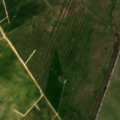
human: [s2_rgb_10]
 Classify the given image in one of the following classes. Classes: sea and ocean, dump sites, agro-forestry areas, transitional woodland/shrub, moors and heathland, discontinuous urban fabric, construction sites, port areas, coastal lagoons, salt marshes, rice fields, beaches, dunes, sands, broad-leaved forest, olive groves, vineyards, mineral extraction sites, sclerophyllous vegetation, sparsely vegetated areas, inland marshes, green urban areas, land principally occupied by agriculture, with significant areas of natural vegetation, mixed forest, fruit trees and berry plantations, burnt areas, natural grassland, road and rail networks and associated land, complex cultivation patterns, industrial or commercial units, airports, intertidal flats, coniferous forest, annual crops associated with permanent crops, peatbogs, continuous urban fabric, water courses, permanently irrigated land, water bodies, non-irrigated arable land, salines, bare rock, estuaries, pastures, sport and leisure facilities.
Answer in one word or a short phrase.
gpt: non-irrigated arable land, pastures